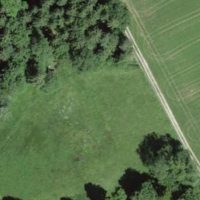
EUNIS habitat code: 44
Species observed at this site:
Lythrum salicaria
Stictoleptura rubra
Hylotelephium telephium
Carpocoris fuscispinus
Agelena labyrinthica
Maniola jurtina
Polistes nimpha
Roeseliana roeselii